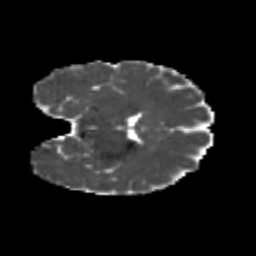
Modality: MD
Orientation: coronal
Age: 24
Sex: female
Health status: healthy
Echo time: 0.074 s